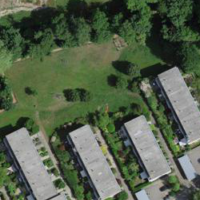
EUNIS habitat code: 54
Species observed at this site:
Veronica chamaedrys
Lamium galeobdolon
Prunus padus